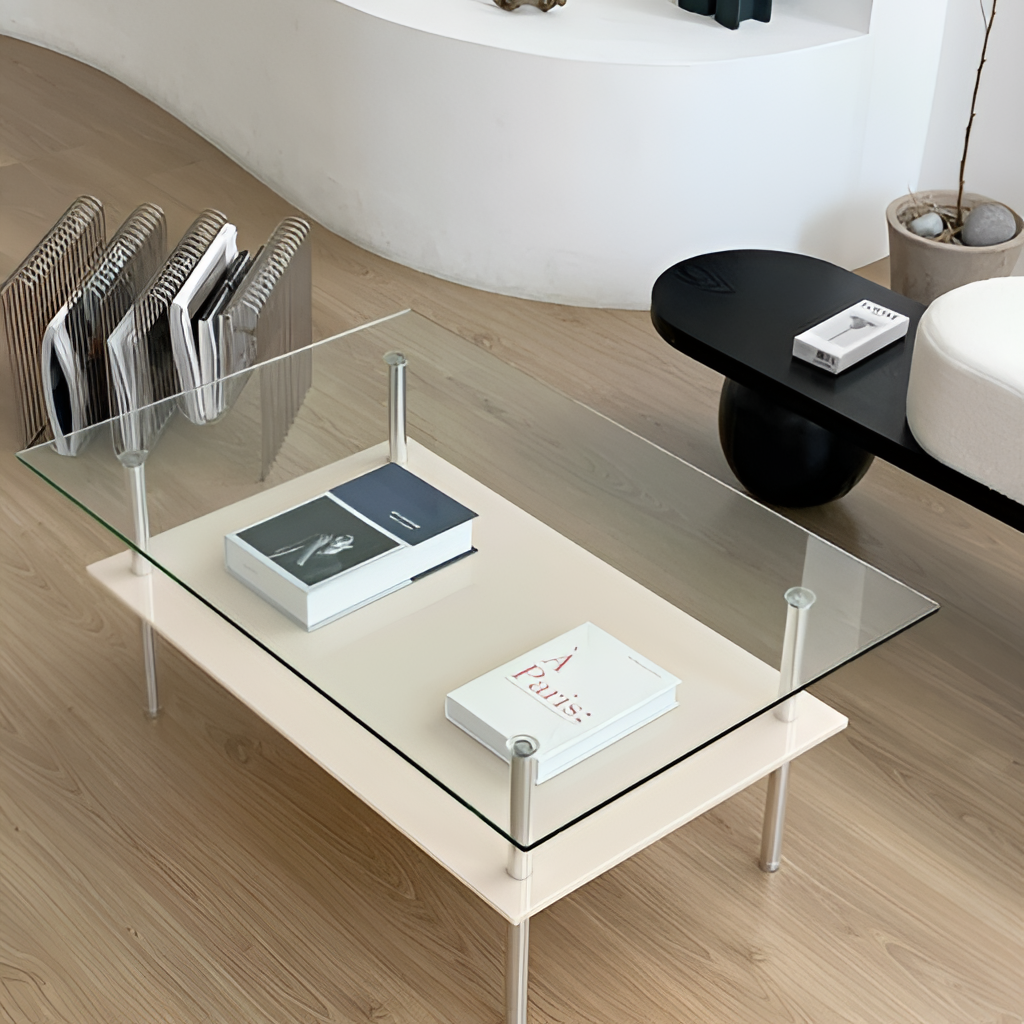
living room, glass coffee table, contemporary, beige wood flooring, with plank pattern, paint wallpaper, with solid pattern